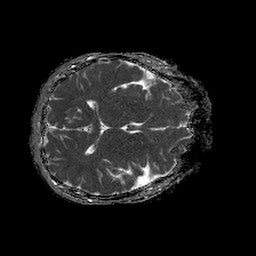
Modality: ADC
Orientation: axial
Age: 47
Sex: female
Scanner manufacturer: philips
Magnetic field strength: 1.5 T
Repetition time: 4.6 s
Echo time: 0.08517 s